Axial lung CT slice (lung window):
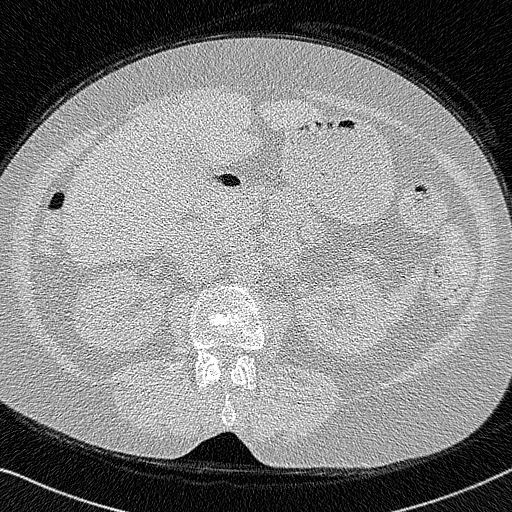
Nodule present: no